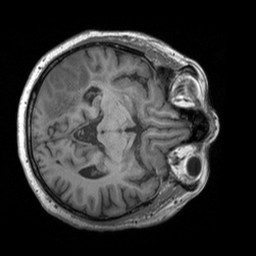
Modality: T1w
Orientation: axial
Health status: ill
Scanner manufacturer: siemens
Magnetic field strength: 3 T
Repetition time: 1.7 s
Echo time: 0.00253 s